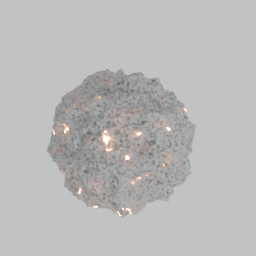
Label: nature